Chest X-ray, PA view. Patient: 30 years old, sex M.
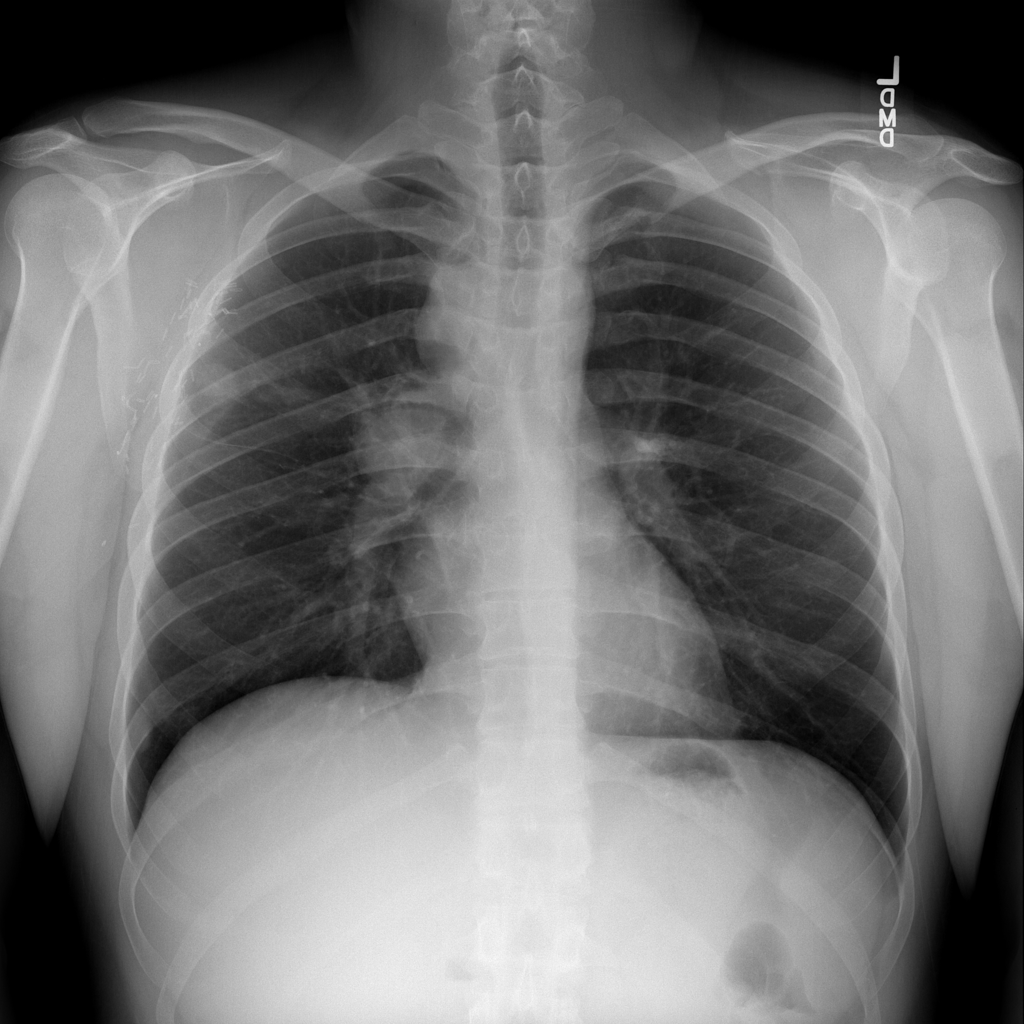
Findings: Mass, Nodule